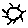
Label: sun